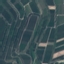
Land use / land cover: PermanentCrop